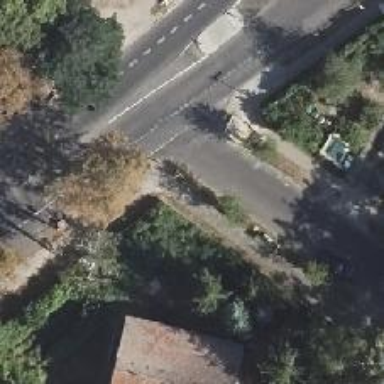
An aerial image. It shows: Asphalt footway with unmarked crossing.